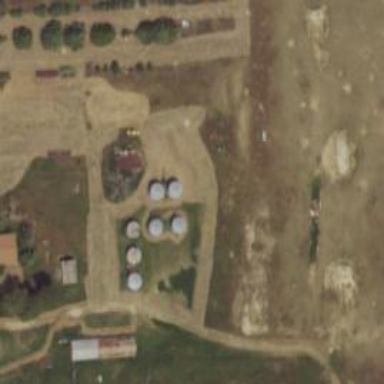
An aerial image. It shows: Silo.